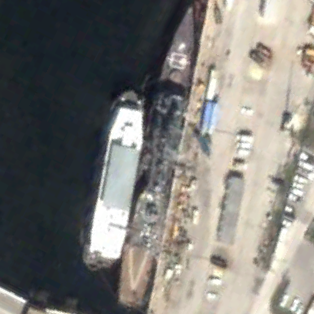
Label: cruiser